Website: crate-barrel
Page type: receipt
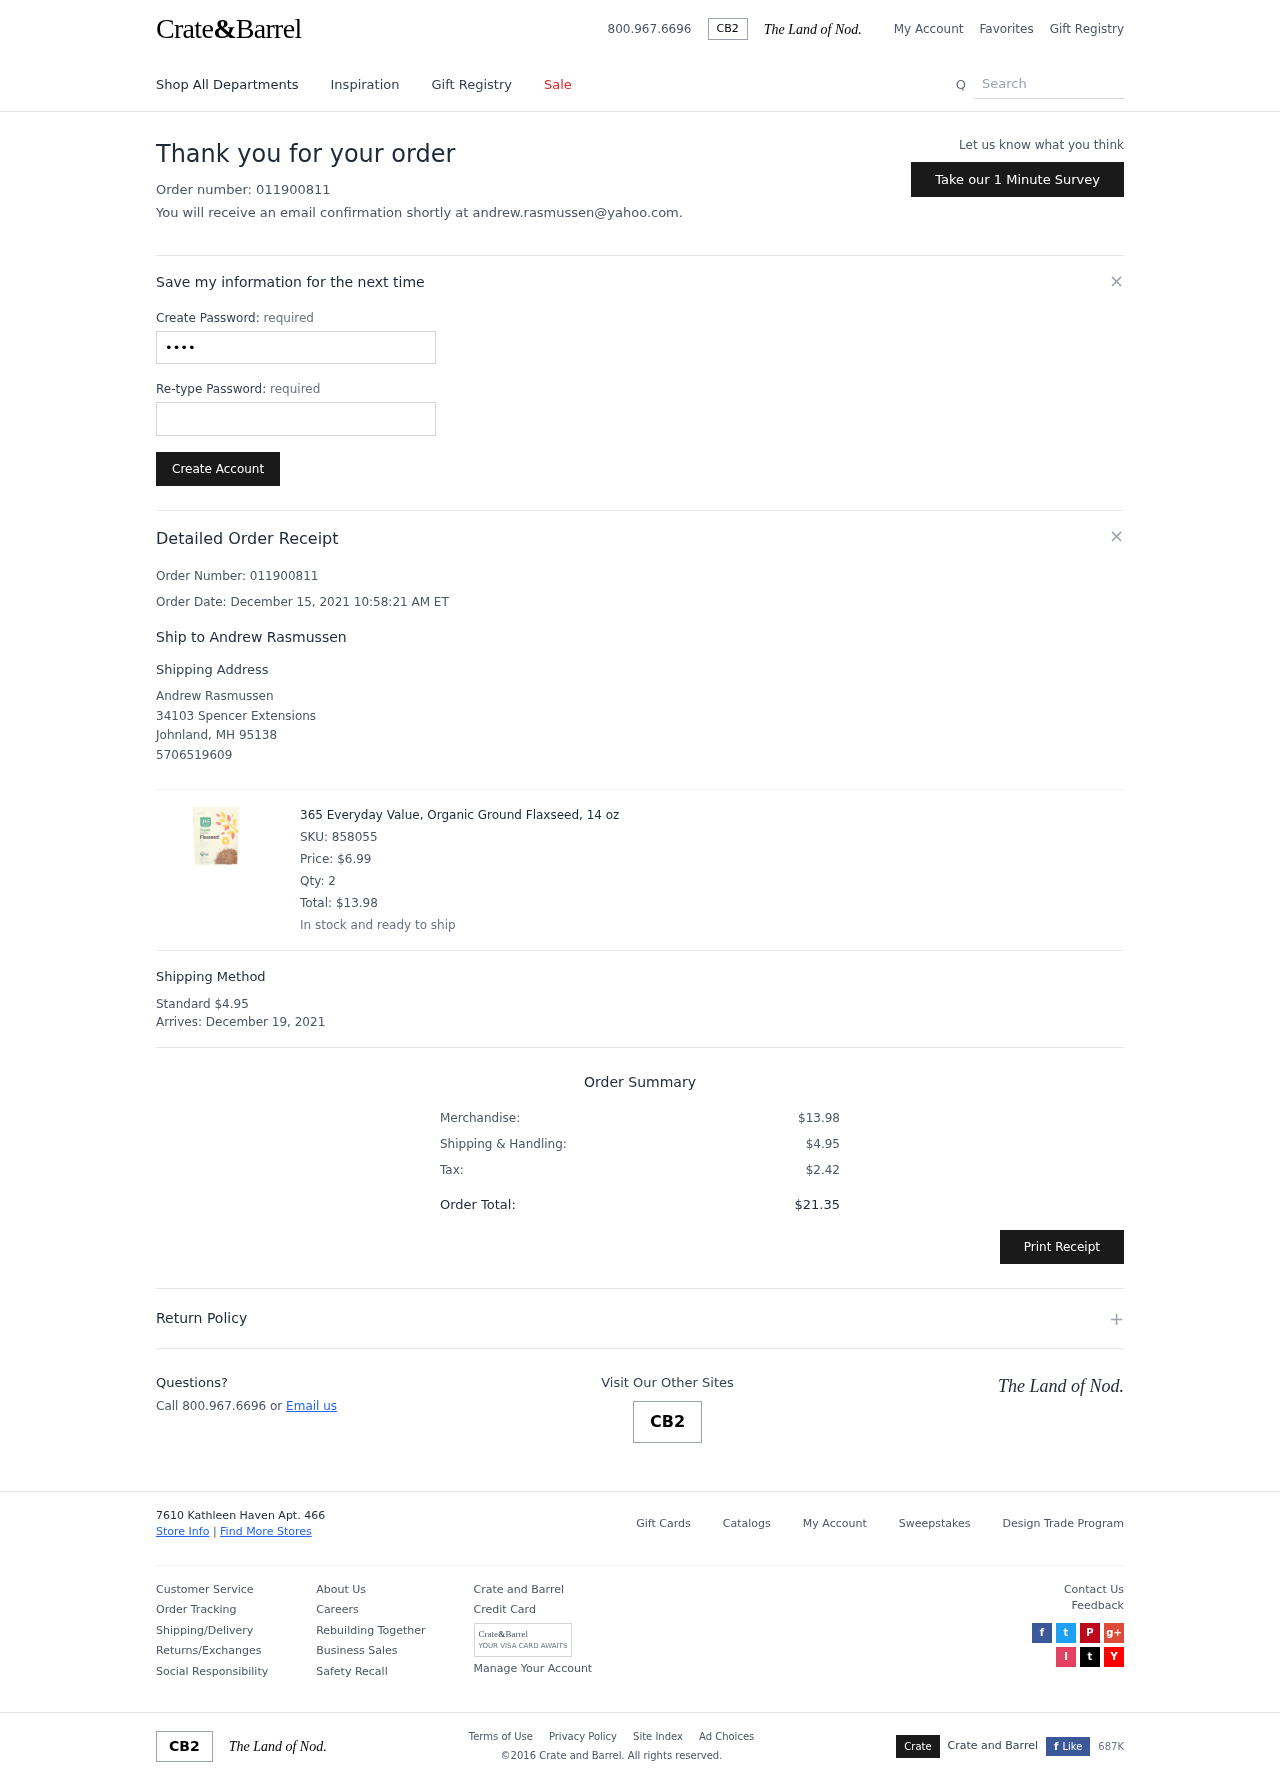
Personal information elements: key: PII_CITY
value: Johnland
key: PII_EMAIL
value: andrew.rasmussen@yahoo.com
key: PII_FULLNAME
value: Andrew Rasmussen
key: PII_FULLNAME
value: Ship to Andrew Rasmussen
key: PII_PHONE
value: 5706519609
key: PII_POSTCODE
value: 95138
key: PII_STATE_ABBR
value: MH
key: PII_STREET
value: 34103 Spencer Extensions
Product elements: key: PRODUCT1_NAME
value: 365 Everyday Value, Organic Ground Flaxseed, 14 oz
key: PRODUCT1_PRICE
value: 6.99
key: PRODUCT1_QUANTITY
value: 2
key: PRODUCT1_SKU
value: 858055
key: PRODUCT1_TOTAL
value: $13.98
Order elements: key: ORDER_ID
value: Order Number: 011900811
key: ORDER_ID
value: Order number: 011900811
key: ORDER_DATE
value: Order Date: December 15, 2021 10:58:21 AM ET
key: ORDER_SHIPPING_COST
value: $4.95
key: ORDER_DELIVERY_DATE
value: December 19, 2021
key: ORDER_SUBTOTAL
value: $13.98
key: ORDER_TAX
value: $2.42
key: ORDER_TOTAL
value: $21.35
Search elements: key: HEADER_SEARCH
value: Search